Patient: sex F, age 29
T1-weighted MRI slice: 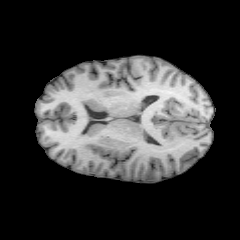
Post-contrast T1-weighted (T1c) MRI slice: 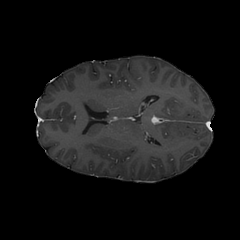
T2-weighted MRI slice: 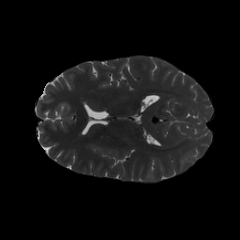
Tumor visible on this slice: no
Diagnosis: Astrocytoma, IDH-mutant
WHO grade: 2